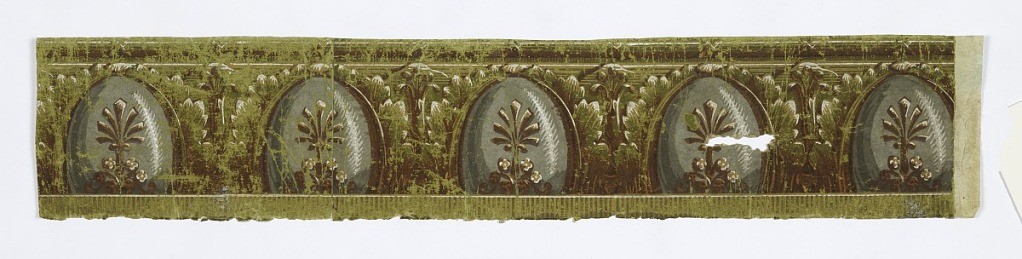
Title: Border
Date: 1810–35
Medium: Block-printed on handmade paper
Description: A row of egg-shaped forms, resting on truncated bottoms, outlined in foliage. Each egg contains highlights and a stylized foliate stem with flower and curl decorations at the base. Bottom edge has dentilling, and vestigial dentilling is under stripes of the top edging. Printed in chartreuse, brown, grey, tan, white.

H# 513